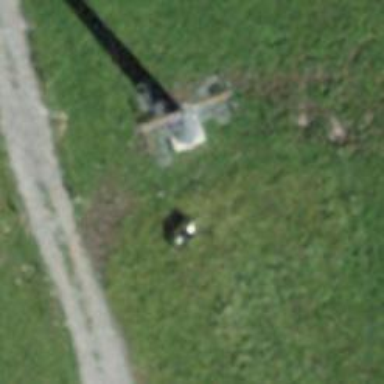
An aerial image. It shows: Pylon for aerialway.